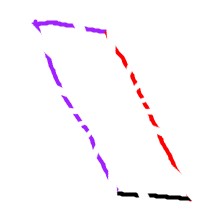
Shape: parallelogram